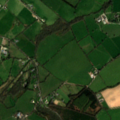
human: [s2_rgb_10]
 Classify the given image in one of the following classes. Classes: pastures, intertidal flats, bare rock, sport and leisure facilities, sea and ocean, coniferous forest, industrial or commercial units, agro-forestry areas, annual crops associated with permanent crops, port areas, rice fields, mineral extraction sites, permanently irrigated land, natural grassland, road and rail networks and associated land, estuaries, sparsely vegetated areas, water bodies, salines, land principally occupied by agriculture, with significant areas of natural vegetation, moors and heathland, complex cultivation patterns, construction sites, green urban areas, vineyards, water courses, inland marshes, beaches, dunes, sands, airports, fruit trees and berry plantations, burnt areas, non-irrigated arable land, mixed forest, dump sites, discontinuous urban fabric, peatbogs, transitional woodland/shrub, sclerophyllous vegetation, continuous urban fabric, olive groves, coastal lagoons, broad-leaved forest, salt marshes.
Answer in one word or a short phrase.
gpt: non-irrigated arable land, pastures, coniferous forest